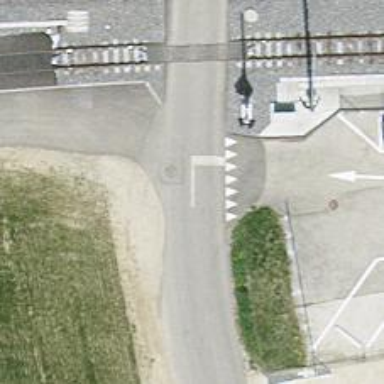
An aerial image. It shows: Concrete track with grade1 tracktype.